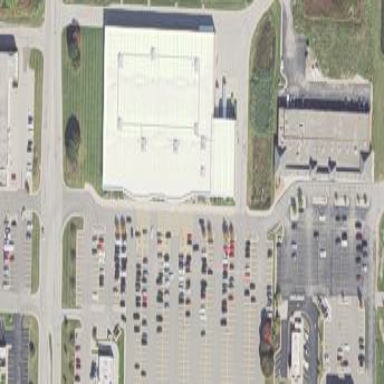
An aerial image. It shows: Department store building.